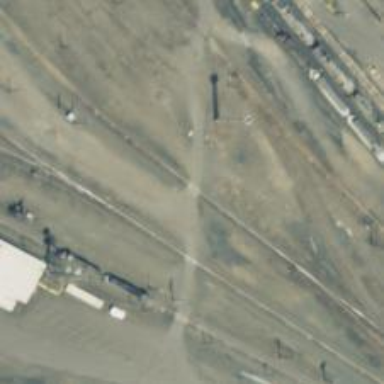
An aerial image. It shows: Railway level crossing.